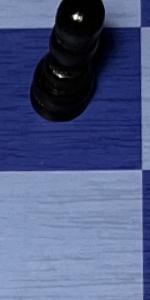
Label: Empty